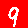
Digit: 9